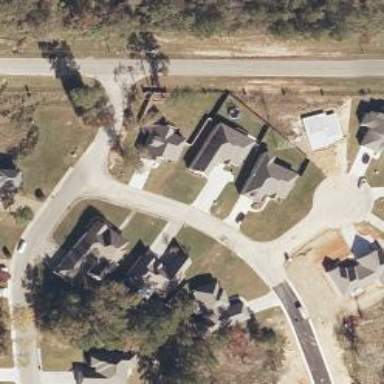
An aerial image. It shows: Asphalt road in residential area.